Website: apple-inc
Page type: customer-info-address
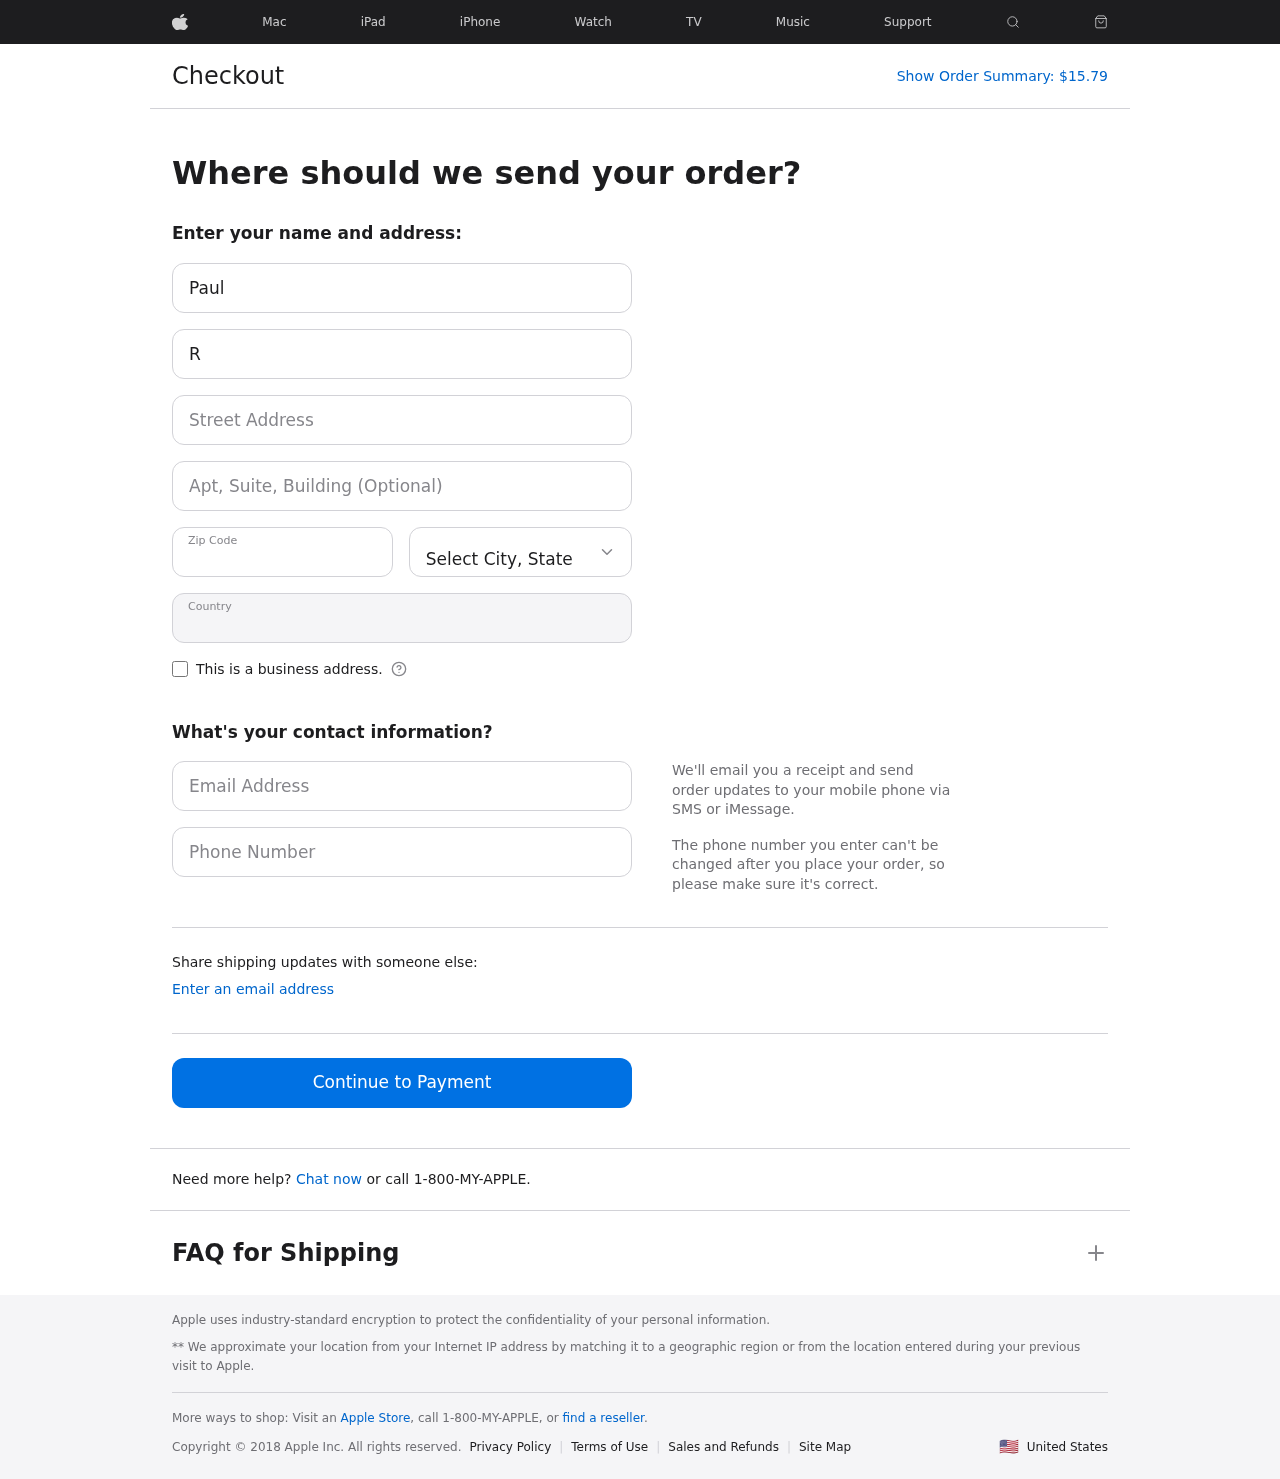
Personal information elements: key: PII_CITY_STATE
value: Alexandrafurt, PW
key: PII_COUNTRY
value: United States
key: PII_EMAIL
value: paul.reynolds@hotmail.com
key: PII_FIRSTNAME
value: Paul
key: PII_LASTNAME
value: Reynolds
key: PII_PHONE
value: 3234631568
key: PII_POSTCODE
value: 08421
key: PII_STREET
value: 29145 Elliott Drives
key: PII_STREET2
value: Suite 404
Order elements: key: ORDER_TOTAL
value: $15.79